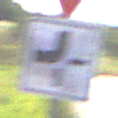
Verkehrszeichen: VerlaufVorfahrtsstrasse2
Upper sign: VorfahrtGewaehren
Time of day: MorningAfternoon
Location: Outdoor (RoadRail)
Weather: PartlyCloudy
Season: NotSpecified
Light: Natural